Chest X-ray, AP view. Patient: 33 years old, sex F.
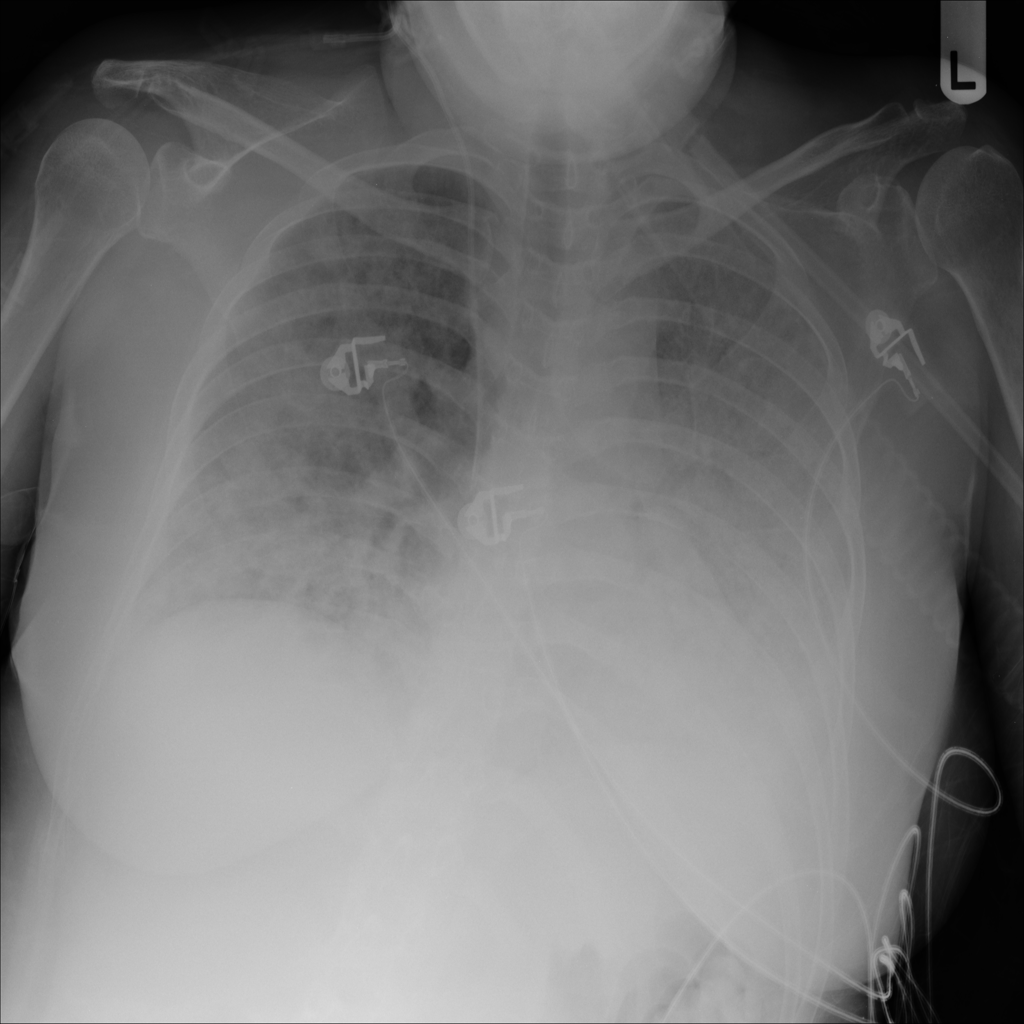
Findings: No Finding